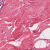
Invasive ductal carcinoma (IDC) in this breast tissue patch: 0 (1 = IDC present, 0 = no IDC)